Question: I have a small problem in saving data in a array. I want to save data in the form <PHONE> <- 8 bits in a 2d array containing 100 rows and 100 columns. what i do now is
'''
a = rand(100,100);
a = a * 127; // <<- this is done to make it 8 bits
'''
To confirm what i have done i did a imshow to display the image.
When a is multiplied by 127 most of the grayscale pixels has turned to white but before the multiplication step it showed a nice grayscale image.
a = rand(100,100);
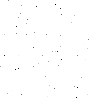
Answer: If you want 8-bit representation it's actually 0->255 since image intensities are unsigned. Matlab checks which class the image is when using imshow, if it's a double, the range 0->1 is expected. Hence you need to cast the image to uint8 after multiplying for it to show properly.
'''
a = rand(100,100);
a = a*255;
a = uint8(a);
imshow(a);
'''